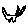
Label: cat